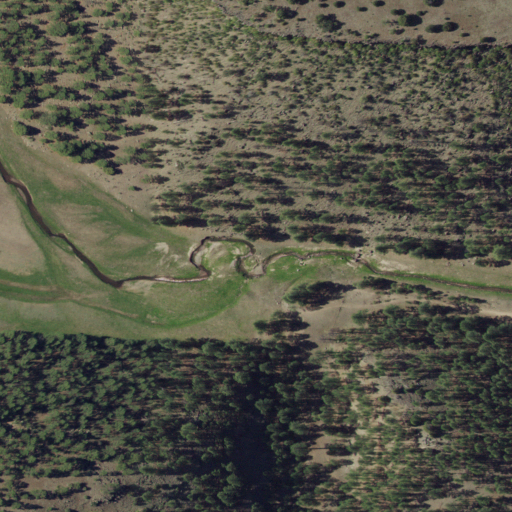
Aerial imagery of valley in New Mexico named Trail Canyon containing evergreen forest, shrub, herbaceous wetlands, and grassland